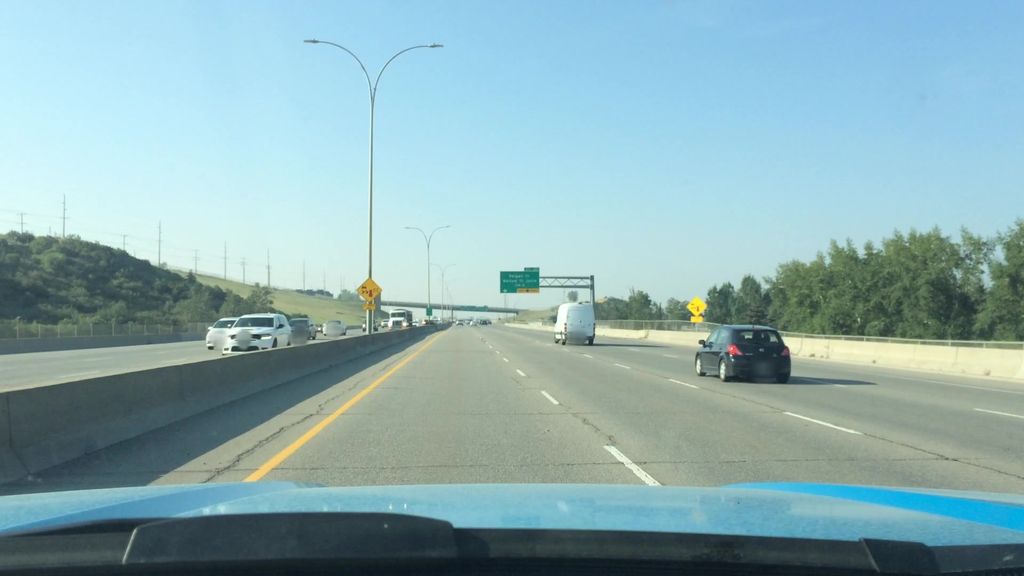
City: calgary